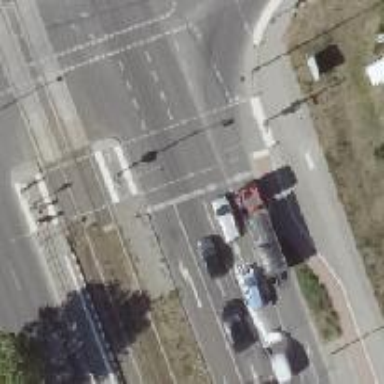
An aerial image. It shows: Secondary road with asphalt surface and lane markings.